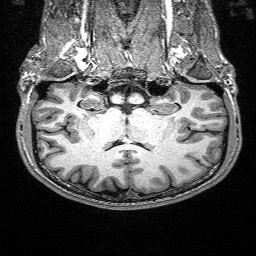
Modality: T1w
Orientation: sagittal
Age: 27
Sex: male
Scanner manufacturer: siemens
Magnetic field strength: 3 T
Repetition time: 2.4 s
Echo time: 0.03 s